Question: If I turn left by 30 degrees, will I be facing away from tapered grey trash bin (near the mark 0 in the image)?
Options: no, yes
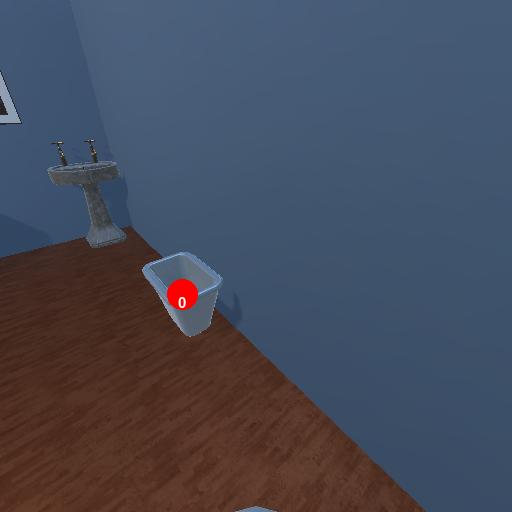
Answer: no